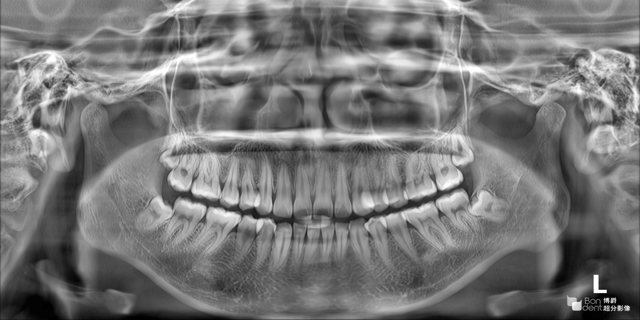
adult